Field crop: tomato
Growth stage: 1
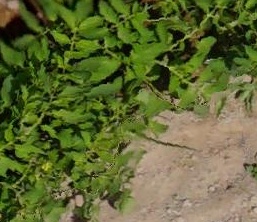
Species: tomato